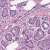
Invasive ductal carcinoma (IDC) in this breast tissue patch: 1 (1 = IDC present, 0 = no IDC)